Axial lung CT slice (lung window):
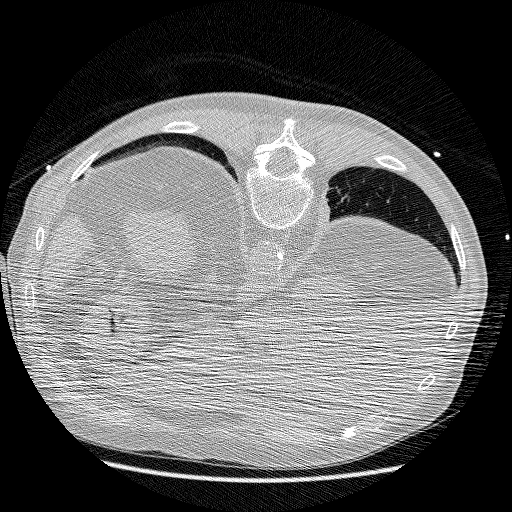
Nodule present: no